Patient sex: M
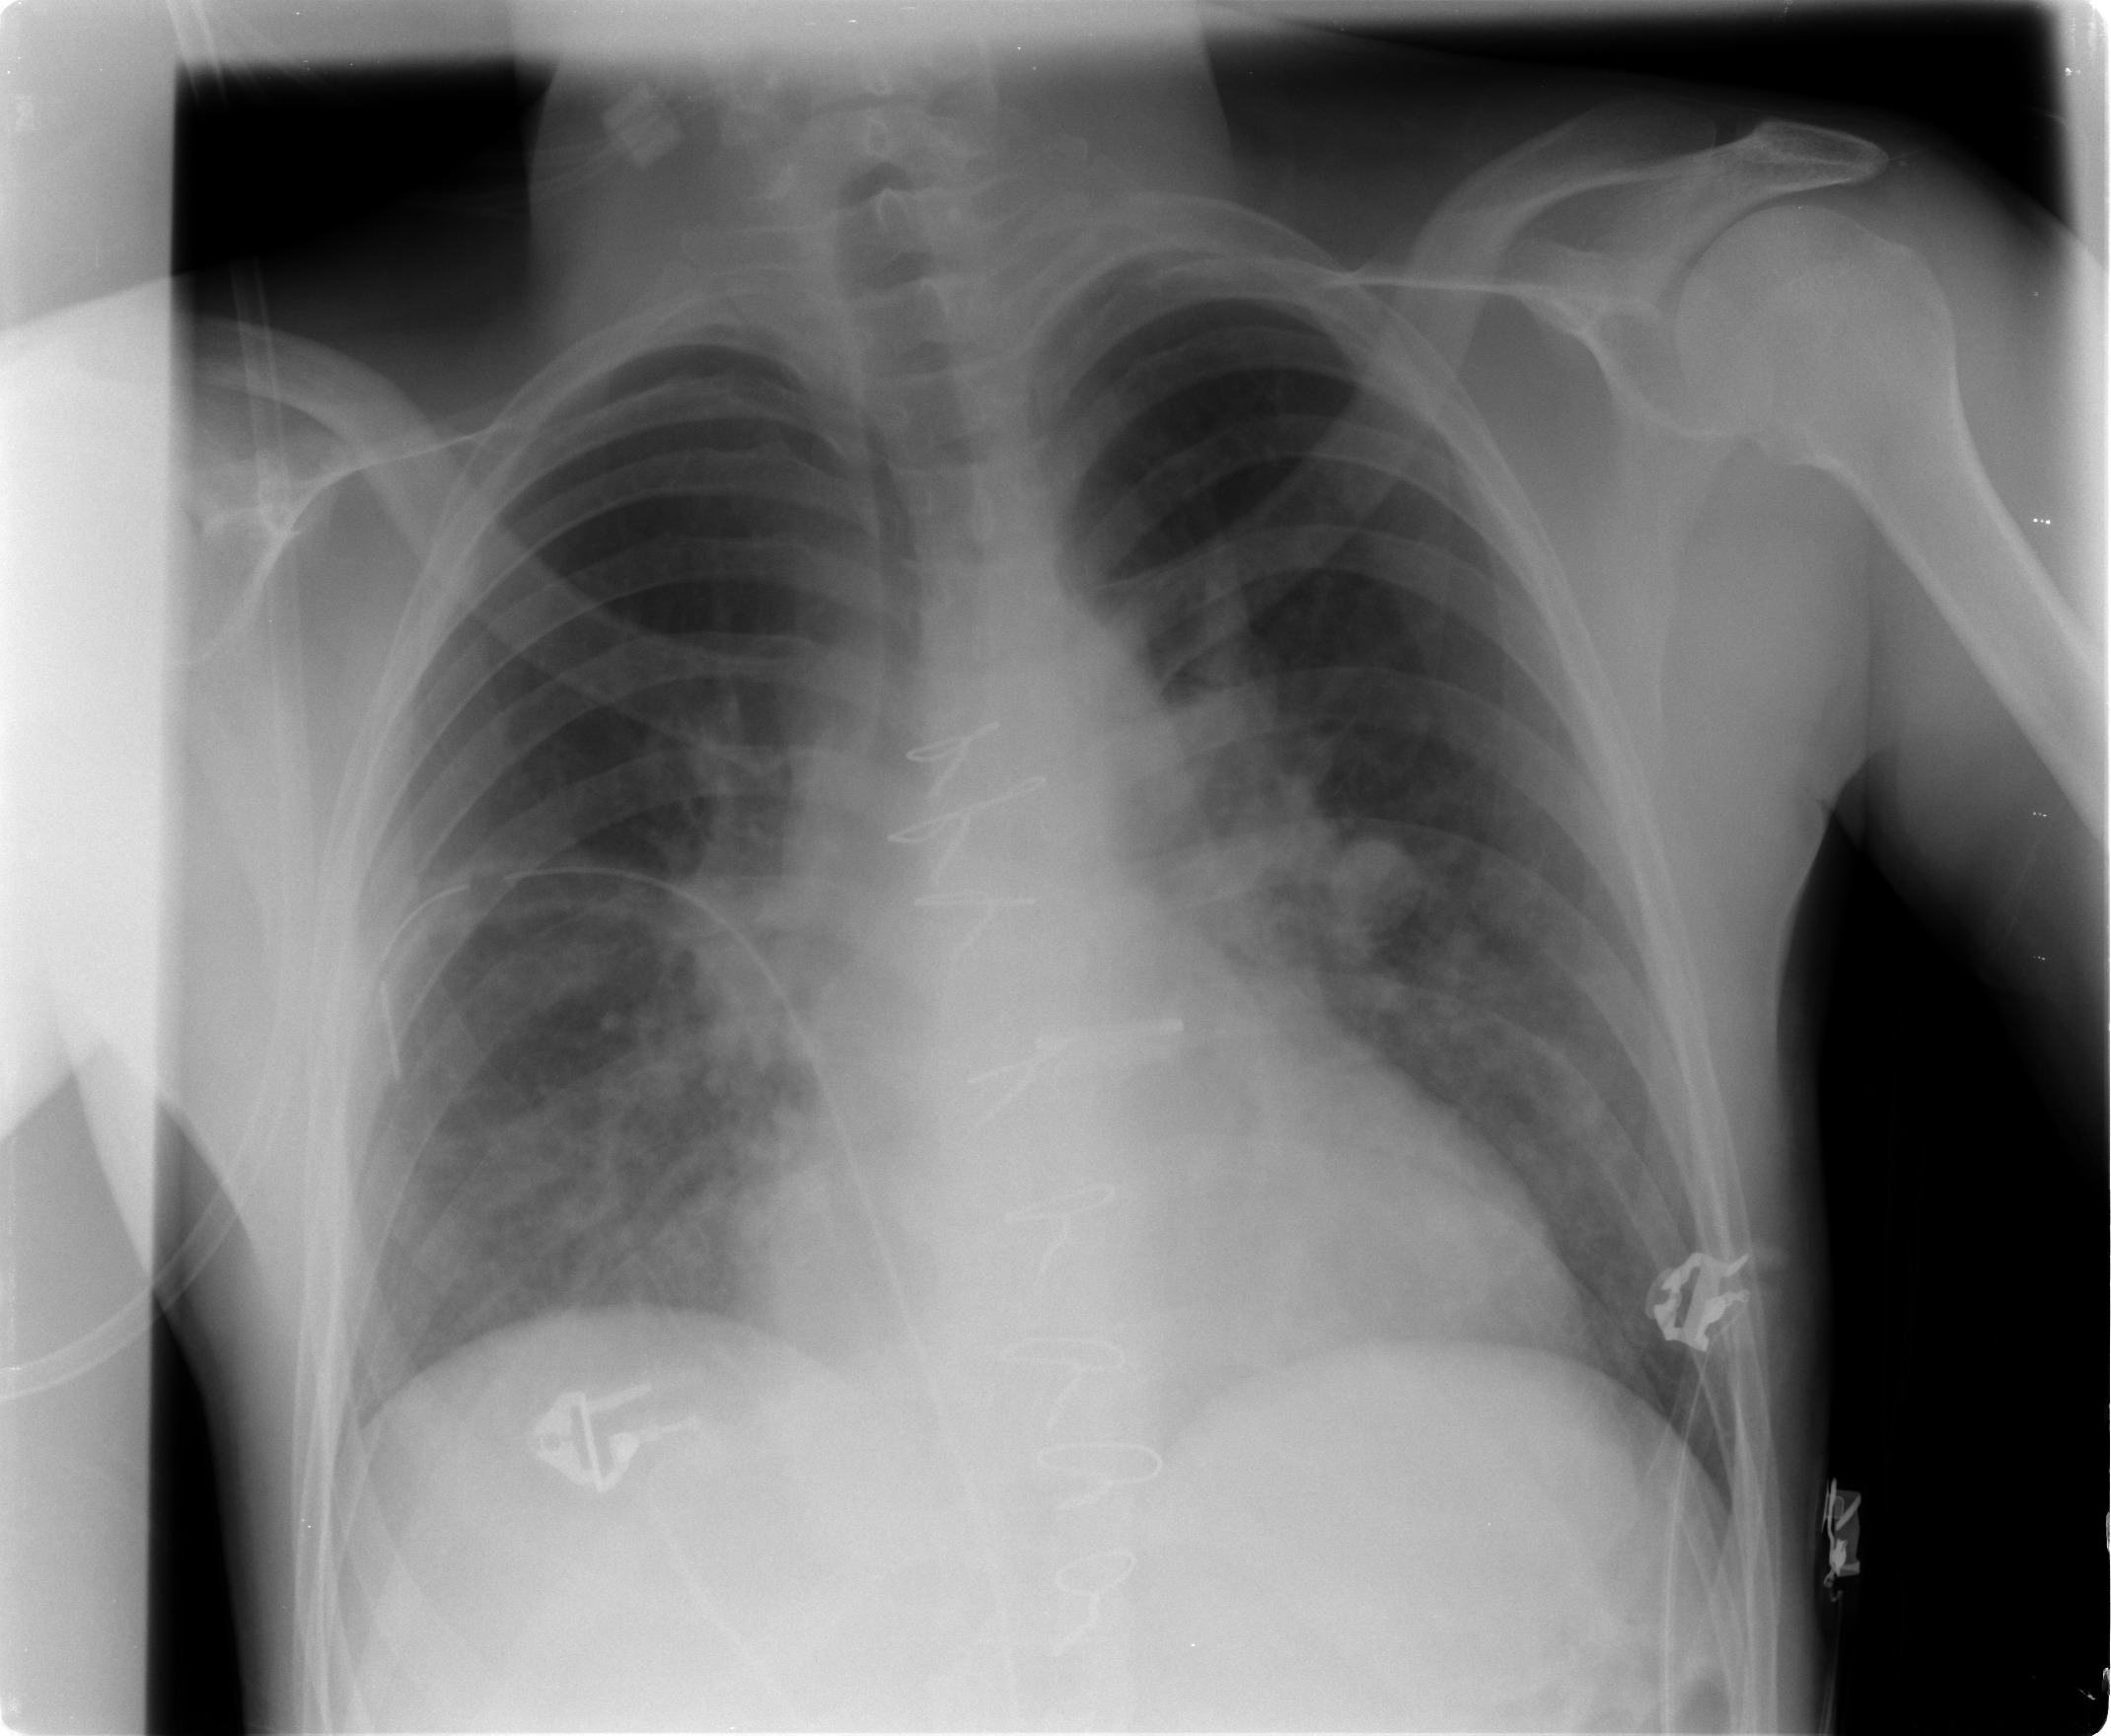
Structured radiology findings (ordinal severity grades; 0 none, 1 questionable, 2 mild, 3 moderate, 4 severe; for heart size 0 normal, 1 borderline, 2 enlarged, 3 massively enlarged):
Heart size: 2
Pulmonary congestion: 2
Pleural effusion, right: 1
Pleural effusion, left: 0
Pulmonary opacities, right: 2
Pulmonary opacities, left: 2
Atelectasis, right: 2
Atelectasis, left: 2